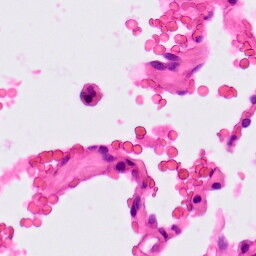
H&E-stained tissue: Lung